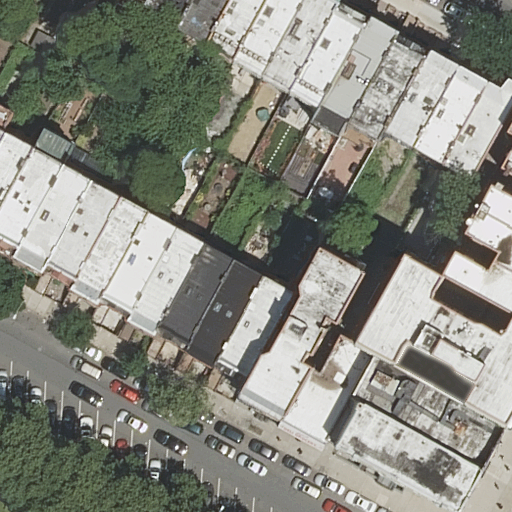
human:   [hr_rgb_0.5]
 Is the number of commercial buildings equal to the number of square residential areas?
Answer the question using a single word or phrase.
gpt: yes

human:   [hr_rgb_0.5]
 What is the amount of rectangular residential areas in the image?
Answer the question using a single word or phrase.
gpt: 1

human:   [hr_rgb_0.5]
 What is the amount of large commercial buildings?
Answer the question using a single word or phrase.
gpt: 0

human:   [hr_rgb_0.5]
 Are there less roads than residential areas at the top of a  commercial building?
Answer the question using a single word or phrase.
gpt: no

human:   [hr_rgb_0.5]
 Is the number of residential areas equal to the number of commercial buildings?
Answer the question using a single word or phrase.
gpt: no

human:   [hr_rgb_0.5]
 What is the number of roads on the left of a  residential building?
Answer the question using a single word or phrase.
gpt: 1

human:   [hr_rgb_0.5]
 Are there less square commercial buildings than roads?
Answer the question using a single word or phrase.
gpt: yes

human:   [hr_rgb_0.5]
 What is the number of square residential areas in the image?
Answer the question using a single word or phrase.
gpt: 0

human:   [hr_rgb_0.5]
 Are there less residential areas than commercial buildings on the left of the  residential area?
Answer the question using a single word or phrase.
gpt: no

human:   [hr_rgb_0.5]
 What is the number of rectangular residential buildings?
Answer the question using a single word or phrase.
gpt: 25

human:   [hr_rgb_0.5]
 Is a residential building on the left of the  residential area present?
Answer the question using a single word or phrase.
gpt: yes

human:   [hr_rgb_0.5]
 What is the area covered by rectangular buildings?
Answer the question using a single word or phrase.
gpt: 2239m2

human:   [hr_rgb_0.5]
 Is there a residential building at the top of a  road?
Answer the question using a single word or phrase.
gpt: yes

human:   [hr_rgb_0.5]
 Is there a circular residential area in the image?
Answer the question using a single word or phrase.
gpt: no

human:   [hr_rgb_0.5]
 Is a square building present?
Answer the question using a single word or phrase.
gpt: no

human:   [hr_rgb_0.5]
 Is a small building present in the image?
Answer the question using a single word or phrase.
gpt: yes

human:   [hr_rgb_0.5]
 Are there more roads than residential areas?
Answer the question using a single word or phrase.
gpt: yes

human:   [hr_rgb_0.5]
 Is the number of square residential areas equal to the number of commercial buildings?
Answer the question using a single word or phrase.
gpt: yes

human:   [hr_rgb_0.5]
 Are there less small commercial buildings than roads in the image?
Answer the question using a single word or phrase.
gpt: yes

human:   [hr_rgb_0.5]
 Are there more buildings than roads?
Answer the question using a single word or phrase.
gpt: yes

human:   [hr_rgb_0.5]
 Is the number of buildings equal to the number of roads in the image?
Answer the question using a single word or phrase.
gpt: no

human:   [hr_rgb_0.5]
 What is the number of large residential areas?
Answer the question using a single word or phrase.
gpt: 0

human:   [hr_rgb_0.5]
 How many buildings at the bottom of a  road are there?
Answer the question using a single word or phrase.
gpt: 25

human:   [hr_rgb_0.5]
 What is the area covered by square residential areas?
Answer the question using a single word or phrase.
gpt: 0m2

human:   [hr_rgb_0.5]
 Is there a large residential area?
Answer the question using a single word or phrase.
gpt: no

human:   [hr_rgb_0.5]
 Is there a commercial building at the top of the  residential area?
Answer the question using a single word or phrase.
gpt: no

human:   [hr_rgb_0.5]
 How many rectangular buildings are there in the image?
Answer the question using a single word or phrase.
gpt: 25

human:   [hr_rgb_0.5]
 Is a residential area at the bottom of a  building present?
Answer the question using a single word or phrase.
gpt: yes

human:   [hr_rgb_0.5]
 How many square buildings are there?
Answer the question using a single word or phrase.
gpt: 0

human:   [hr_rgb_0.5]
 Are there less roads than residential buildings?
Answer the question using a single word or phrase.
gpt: yes

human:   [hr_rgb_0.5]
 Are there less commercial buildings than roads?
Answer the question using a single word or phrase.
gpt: yes

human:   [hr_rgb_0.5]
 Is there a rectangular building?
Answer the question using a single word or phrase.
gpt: yes

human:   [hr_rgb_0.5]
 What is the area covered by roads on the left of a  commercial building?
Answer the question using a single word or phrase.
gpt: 0m2

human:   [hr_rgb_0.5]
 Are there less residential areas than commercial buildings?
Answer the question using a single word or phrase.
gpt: no

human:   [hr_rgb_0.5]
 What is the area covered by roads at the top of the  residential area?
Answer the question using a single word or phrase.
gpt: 0m2

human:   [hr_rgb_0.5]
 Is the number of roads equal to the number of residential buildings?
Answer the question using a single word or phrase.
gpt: no